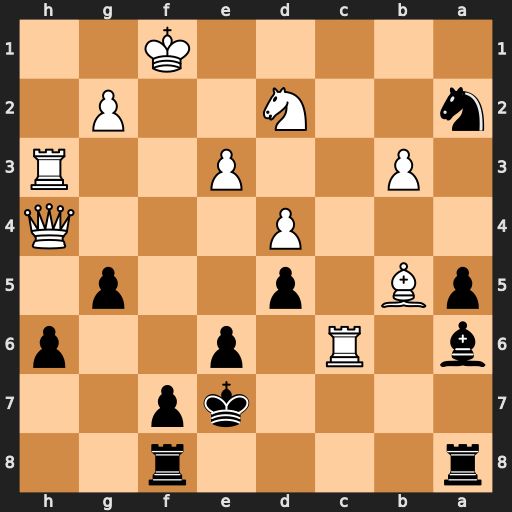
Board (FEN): r4r2/4kp2/b1R1p2p/pB1p2p1/3P3Q/1P2P2R/n2N2P1/5K2
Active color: b
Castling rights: -
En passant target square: -
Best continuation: Bxb5+ Kf2 gxh4